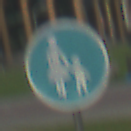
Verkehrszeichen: Gehweg
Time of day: MorningAfternoon
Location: Outdoor (Urban)
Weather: PartlyCloudy
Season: NotSpecified
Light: Natural